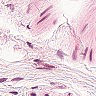
Metastatic tissue present: no